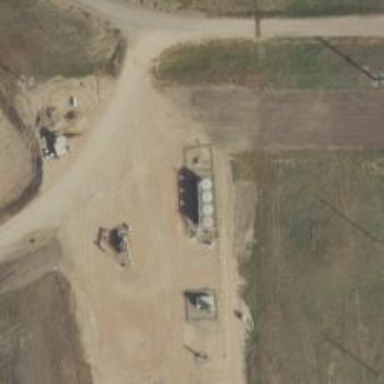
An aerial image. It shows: Storage tank with man-made structure.